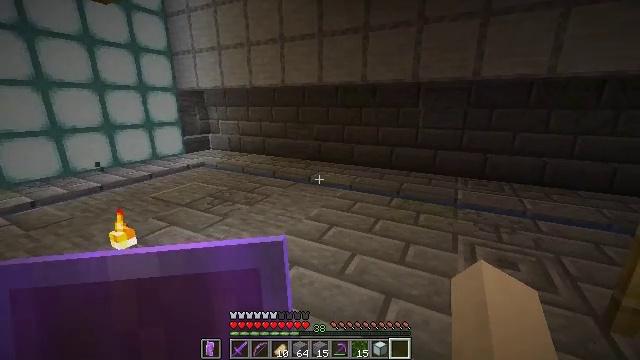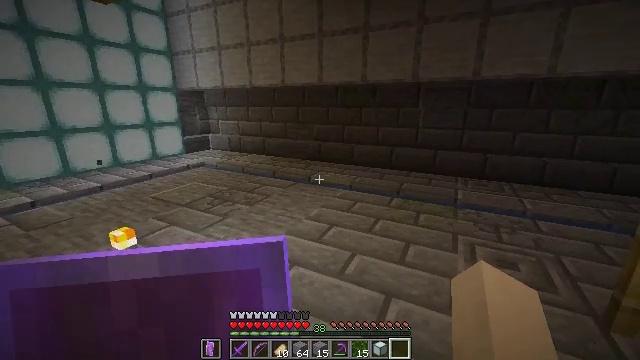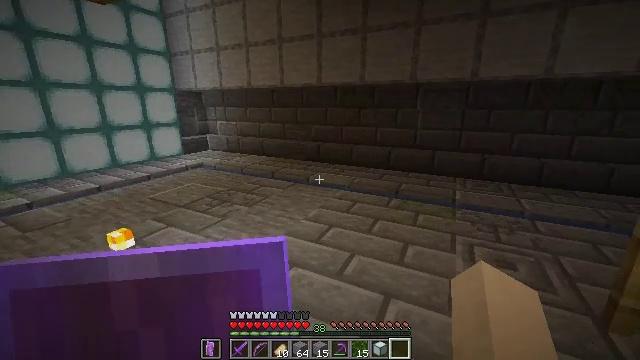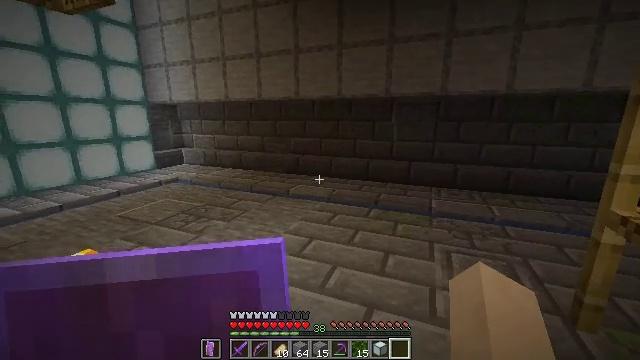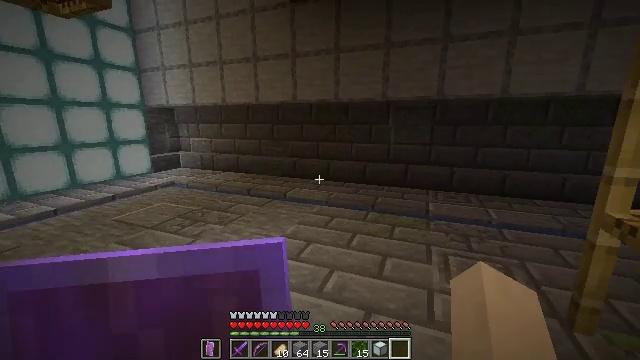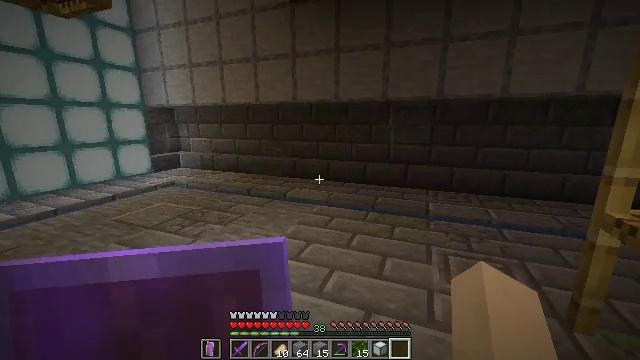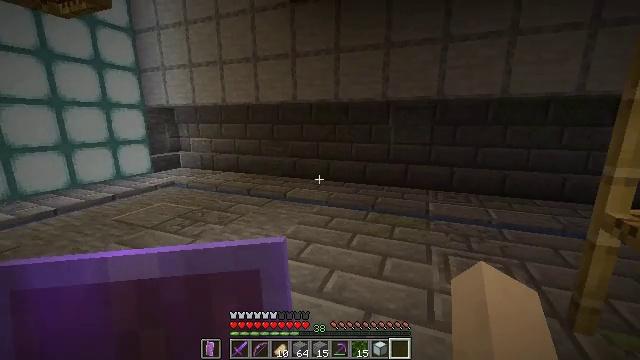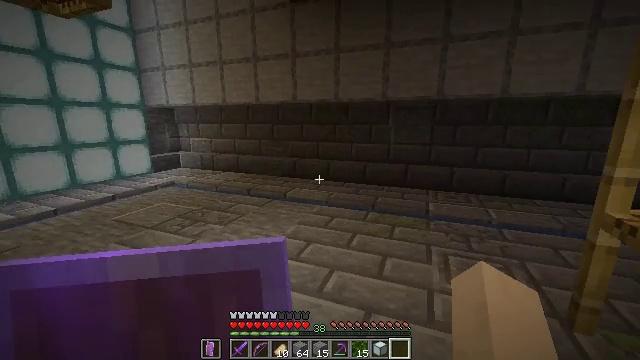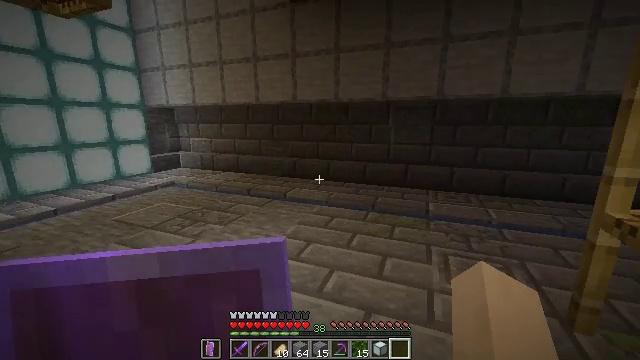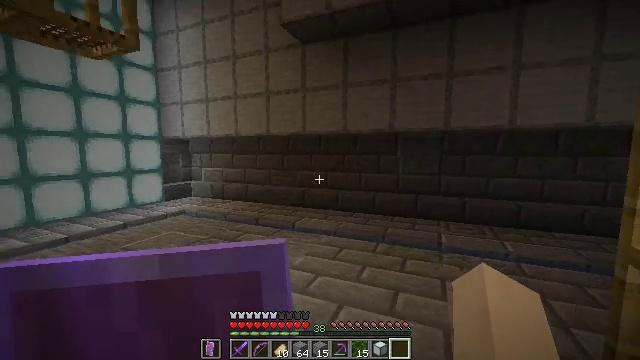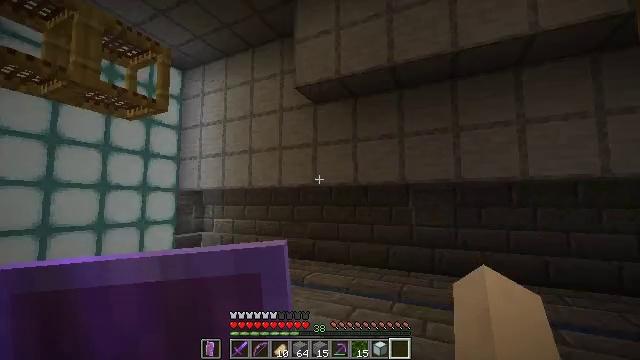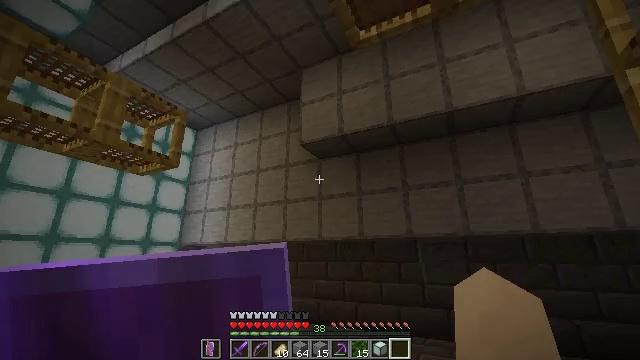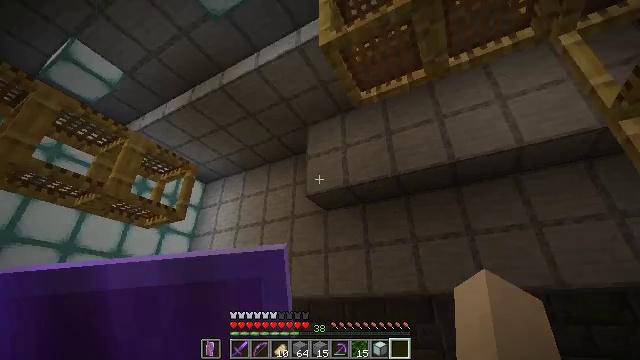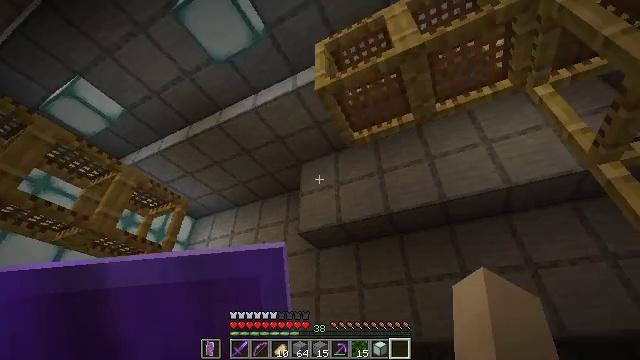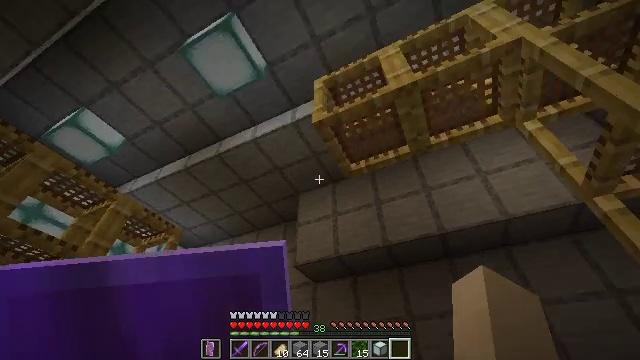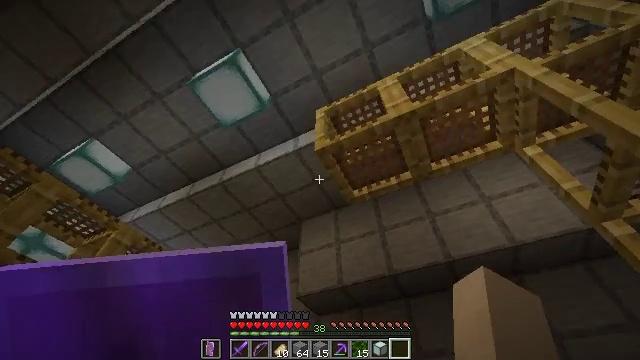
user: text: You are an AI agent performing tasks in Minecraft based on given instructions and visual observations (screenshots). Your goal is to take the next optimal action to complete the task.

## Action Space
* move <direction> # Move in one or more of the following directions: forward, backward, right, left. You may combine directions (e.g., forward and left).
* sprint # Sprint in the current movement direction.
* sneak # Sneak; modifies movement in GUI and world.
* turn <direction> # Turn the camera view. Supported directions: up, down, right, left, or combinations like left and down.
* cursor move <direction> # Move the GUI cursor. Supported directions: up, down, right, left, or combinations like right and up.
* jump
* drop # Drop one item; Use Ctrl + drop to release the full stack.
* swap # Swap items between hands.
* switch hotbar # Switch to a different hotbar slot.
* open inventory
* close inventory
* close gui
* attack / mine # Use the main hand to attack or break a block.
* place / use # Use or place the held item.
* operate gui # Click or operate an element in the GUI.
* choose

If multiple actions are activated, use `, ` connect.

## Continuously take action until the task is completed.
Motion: motion action
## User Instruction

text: Use polished blackstone to craft polished blackstone stairs at the table.
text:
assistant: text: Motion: no_op
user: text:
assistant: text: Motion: no_op
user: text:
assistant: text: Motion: turn right and up
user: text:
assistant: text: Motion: no_op
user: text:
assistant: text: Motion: no_op
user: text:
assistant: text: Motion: no_op
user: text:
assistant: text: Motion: no_op
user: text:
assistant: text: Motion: no_op
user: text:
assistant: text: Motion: turn left and up
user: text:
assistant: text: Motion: turn left and up
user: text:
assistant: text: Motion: turn left and up
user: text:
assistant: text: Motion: turn left and up
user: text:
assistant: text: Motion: turn right and up
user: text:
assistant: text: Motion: turn up
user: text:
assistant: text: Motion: turn up
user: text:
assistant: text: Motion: turn left and up
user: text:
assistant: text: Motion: turn left and up
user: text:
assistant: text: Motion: turn left and up
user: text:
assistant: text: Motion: turn left and up
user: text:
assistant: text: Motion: turn left and up
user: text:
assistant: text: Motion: turn left and up
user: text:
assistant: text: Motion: turn left and up
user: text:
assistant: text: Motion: turn left and up
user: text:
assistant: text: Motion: turn left and up
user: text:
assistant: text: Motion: turn left
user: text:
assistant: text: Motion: turn left
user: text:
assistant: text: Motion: turn left and down
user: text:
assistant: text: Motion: turn left and down
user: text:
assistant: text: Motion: turn left and down
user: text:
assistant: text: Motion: turn left and down